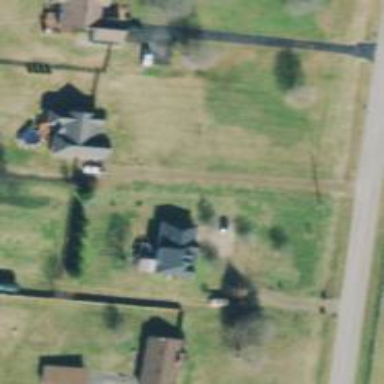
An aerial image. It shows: Driveway leading to service road.